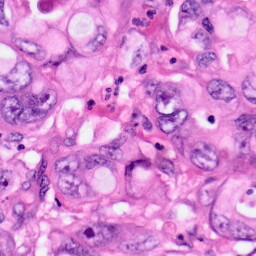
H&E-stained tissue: Pancreatic